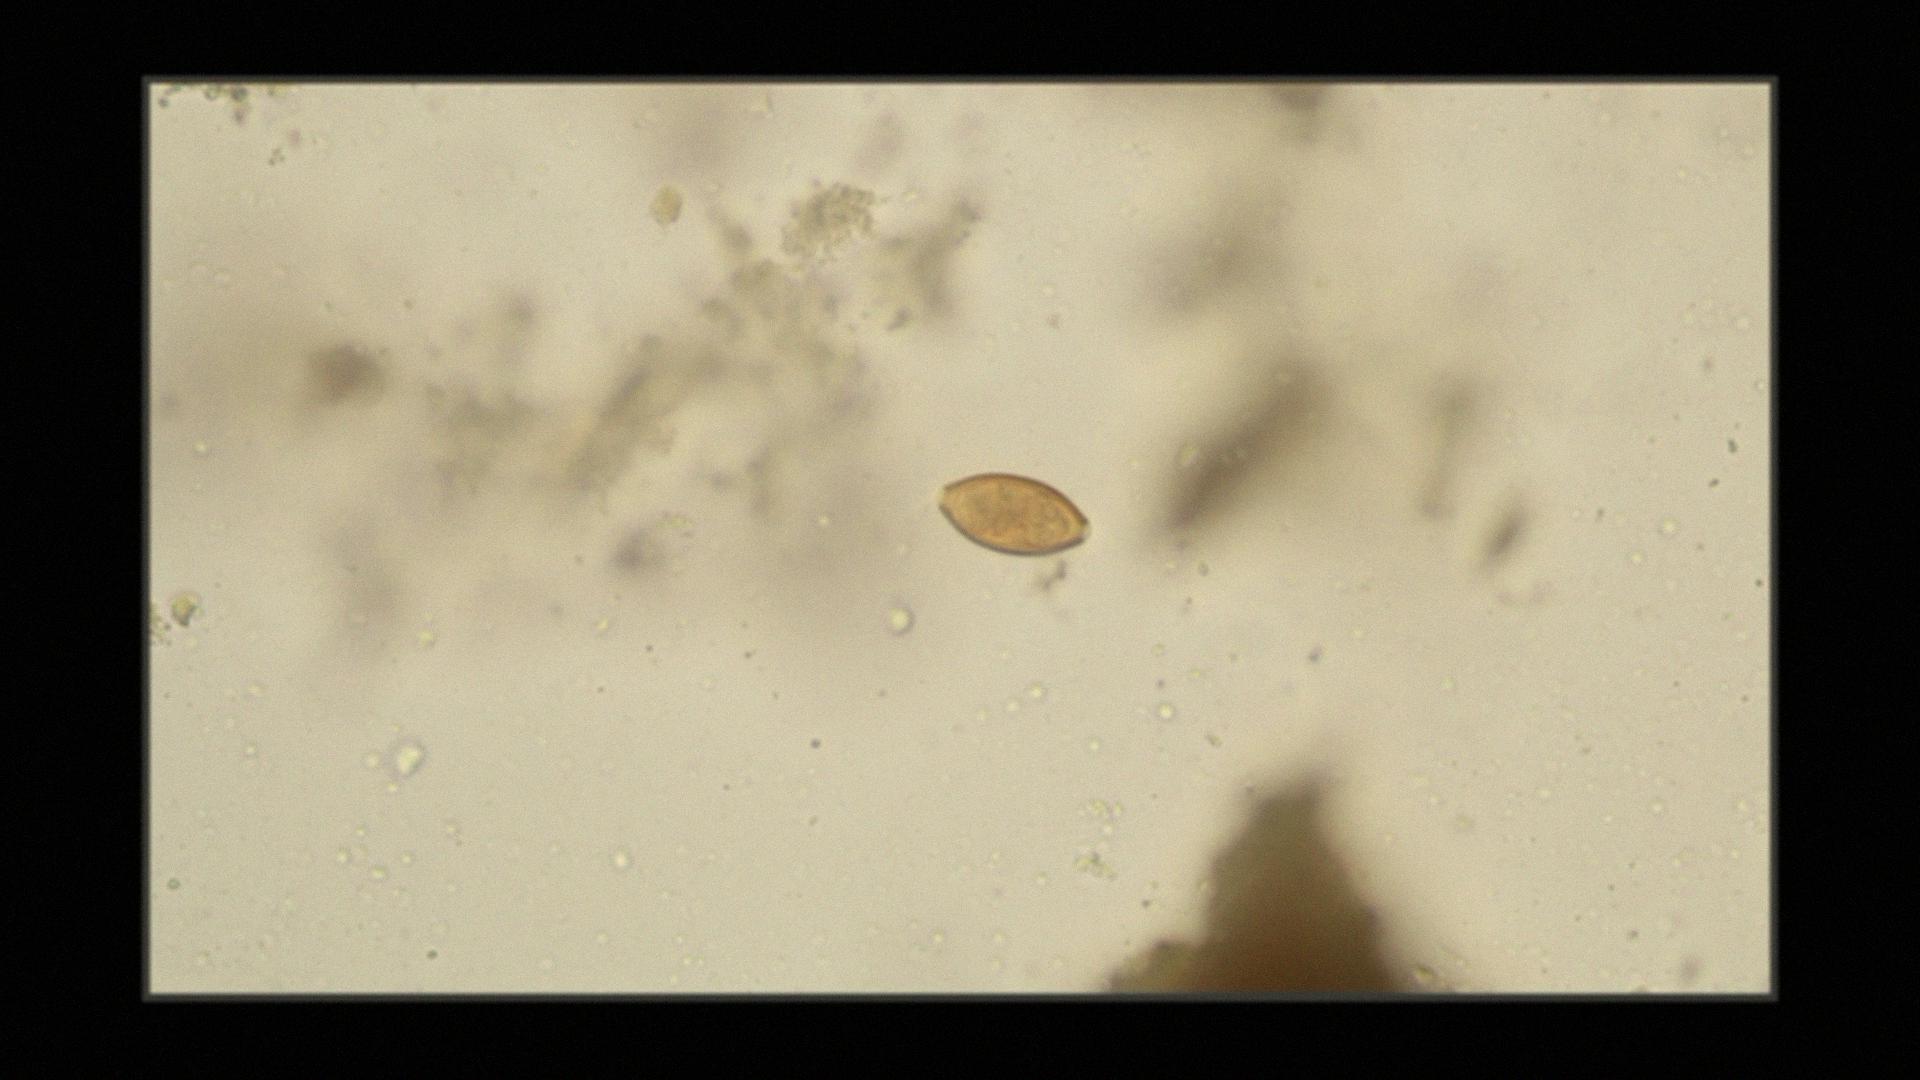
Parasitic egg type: Trichuris trichiura